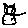
Label: cat